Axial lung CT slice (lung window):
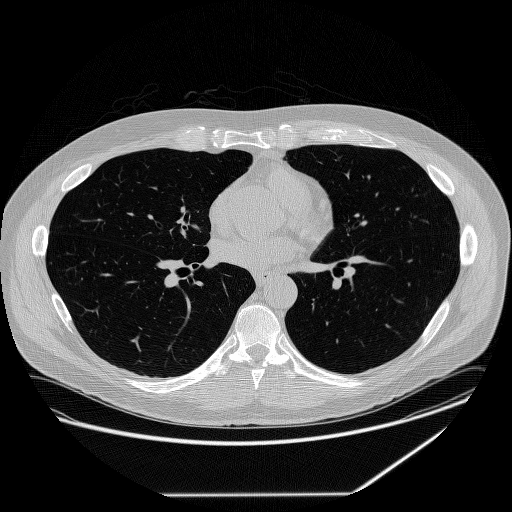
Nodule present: no